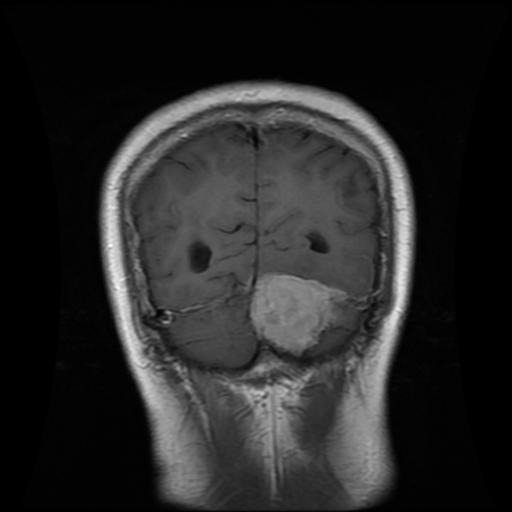
Label: meningioma